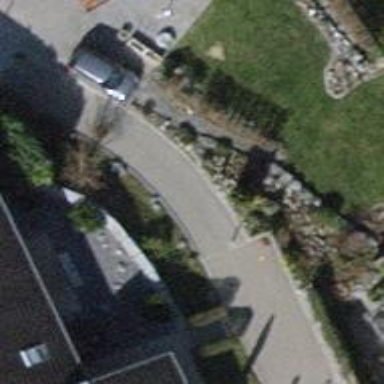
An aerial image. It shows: Residential road surfaced with paving stones.